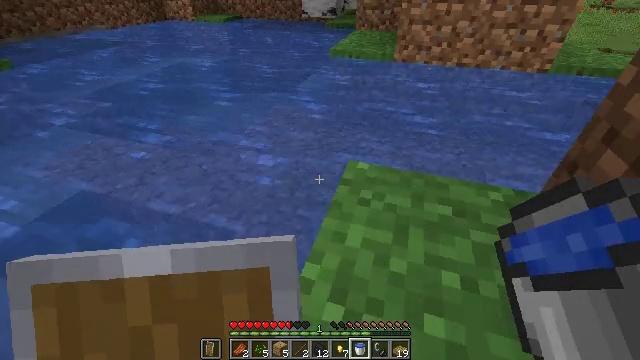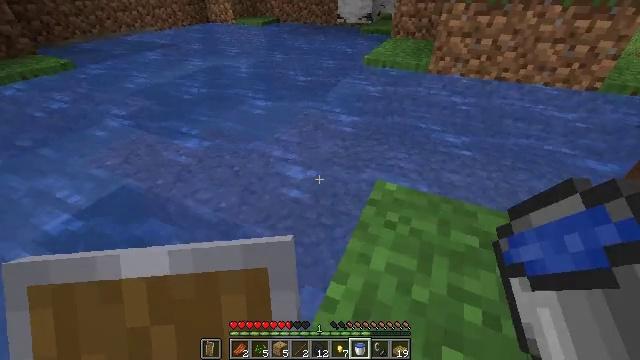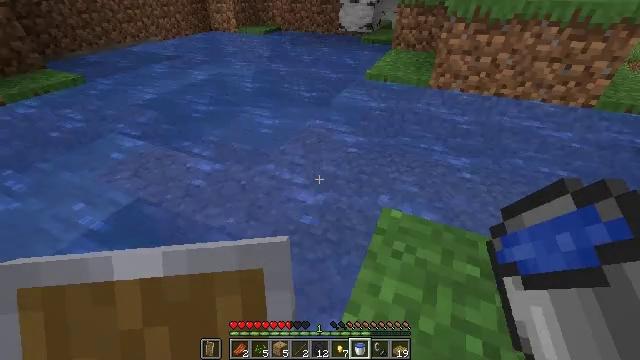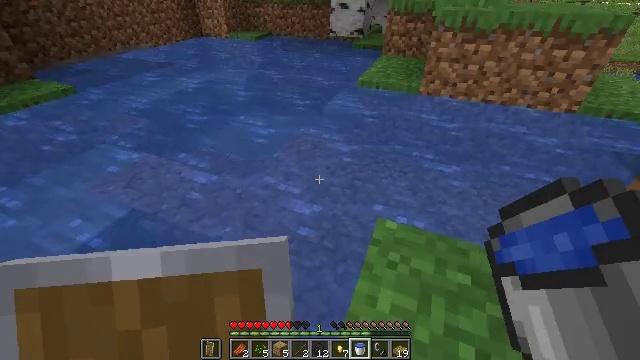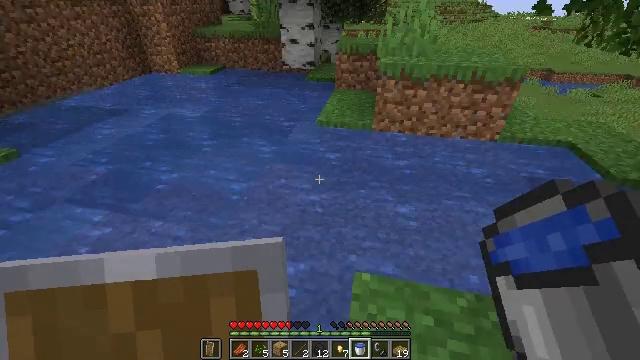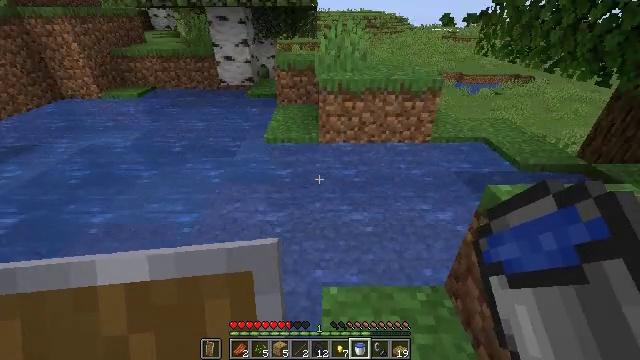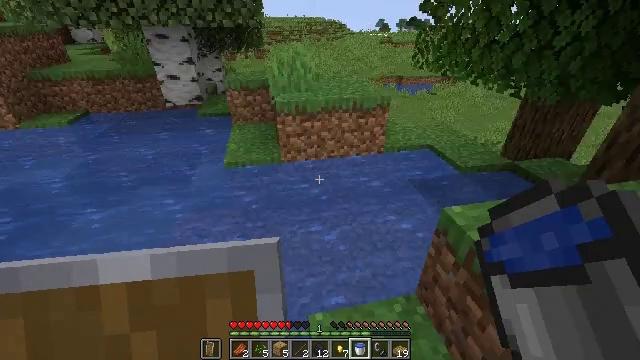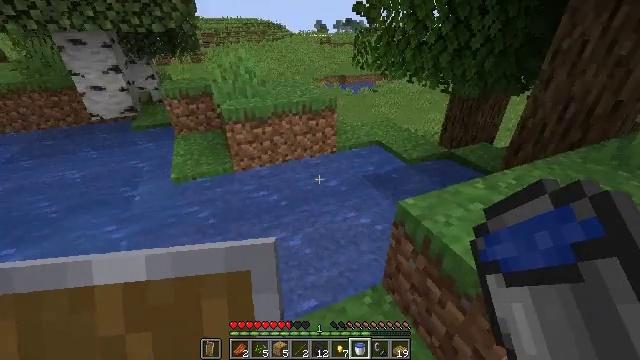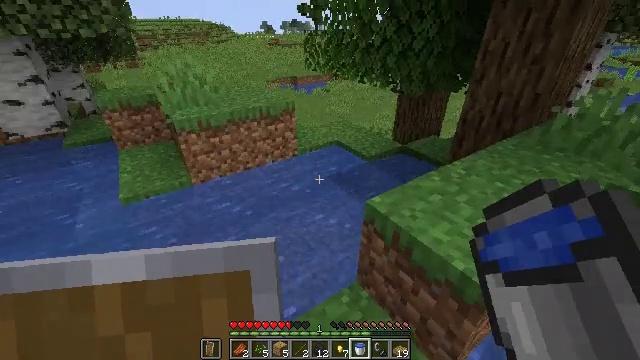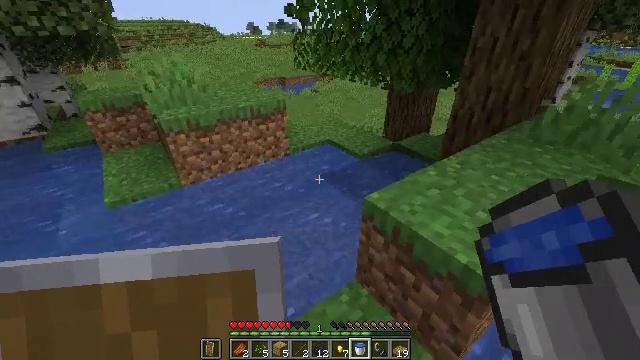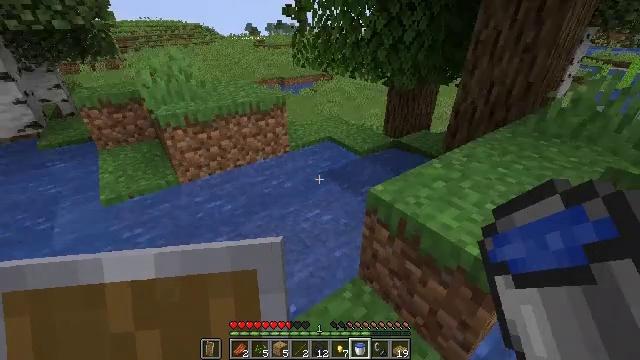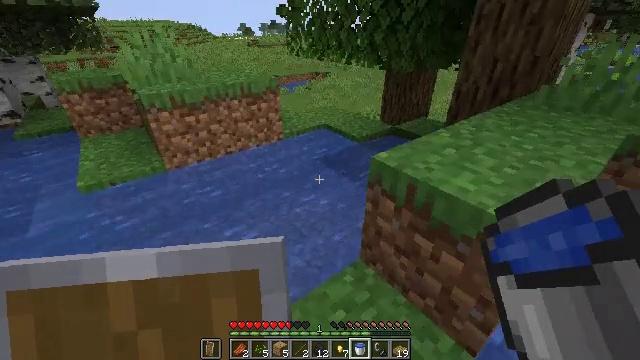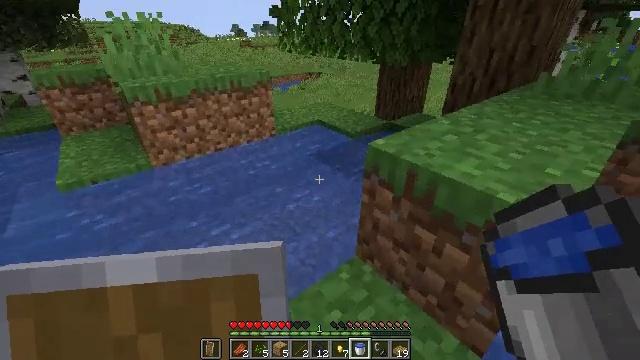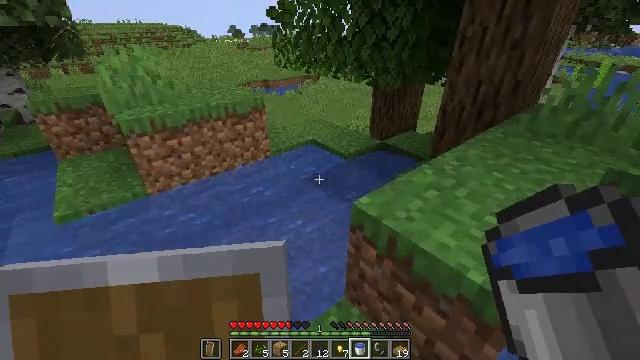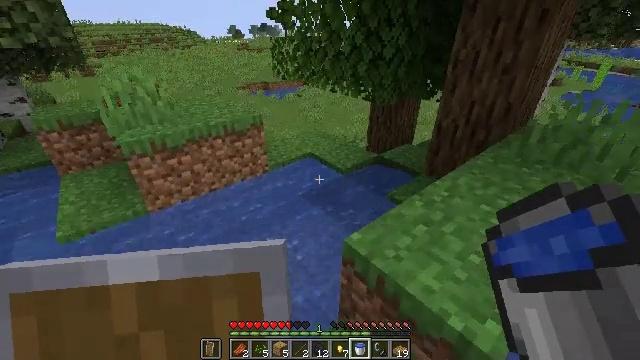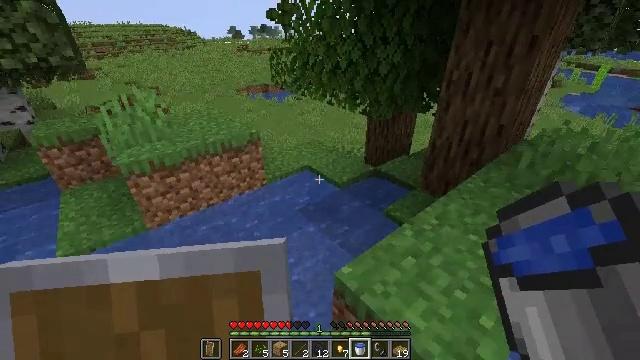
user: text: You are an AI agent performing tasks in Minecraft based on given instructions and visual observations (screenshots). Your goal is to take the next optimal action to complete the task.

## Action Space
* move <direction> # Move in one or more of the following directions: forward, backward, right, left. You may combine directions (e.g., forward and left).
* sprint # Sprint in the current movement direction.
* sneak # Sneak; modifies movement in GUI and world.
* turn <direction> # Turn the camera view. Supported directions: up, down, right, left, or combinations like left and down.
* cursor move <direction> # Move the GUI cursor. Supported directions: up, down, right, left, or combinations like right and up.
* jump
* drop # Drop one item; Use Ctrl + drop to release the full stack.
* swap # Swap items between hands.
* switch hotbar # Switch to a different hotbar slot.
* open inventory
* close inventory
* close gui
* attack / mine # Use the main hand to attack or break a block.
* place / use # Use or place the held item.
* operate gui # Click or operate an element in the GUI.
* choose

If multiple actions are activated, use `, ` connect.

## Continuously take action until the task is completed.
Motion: motion action
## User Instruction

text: Retrieve a magma block for building or traps.
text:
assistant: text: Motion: move forward and move left, turn left, jump
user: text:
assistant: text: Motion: move forward and move left, jump
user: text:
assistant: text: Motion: move forward and move left, turn right, jump
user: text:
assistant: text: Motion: move forward and move left, turn right and up, jump
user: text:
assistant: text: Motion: move forward and move left, turn right and up, jump
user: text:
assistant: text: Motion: move forward and move left, turn right, jump
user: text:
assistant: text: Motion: move forward and move right, turn right, jump
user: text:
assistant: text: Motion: move forward and move right, turn right, jump
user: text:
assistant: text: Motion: move forward and move right, turn right, jump
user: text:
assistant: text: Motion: move forward and move right, jump
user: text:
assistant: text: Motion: move forward and move right, turn right, jump
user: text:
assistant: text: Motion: move forward and move right, turn right, jump
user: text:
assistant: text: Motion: move forward and move right, jump
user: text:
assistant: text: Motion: move forward and move right, jump
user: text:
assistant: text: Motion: move forward and move right, jump
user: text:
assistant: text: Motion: move forward and move right, jump
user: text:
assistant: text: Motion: move forward and move right, jump
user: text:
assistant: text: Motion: move forward and move right, jump
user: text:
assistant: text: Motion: move forward and move right, jump
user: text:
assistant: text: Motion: move forward and move right, turn left, jump
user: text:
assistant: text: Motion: move forward and move right, turn left, jump
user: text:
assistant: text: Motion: move forward and move right, turn left, jump
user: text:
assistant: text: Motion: move forward and move right, turn left, jump
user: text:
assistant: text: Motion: move forward and move right, turn left, jump
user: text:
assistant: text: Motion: move forward and move right, turn left, jump
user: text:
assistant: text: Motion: move forward and move right, turn left, jump
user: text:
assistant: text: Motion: move forward and move right, jump
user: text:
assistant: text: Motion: move forward and move right, jump
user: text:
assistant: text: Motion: move forward and move right, jump
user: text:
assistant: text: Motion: move forward and move right, jump